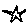
Label: star